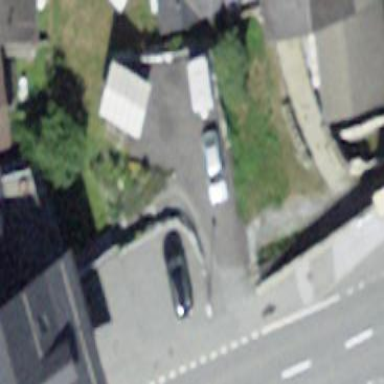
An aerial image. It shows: Parking area.